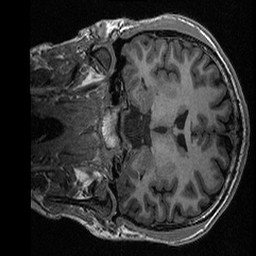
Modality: T1w
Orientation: coronal
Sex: male
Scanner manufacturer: ge
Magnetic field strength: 3 T
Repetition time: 0.0064 s
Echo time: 0.00281 s